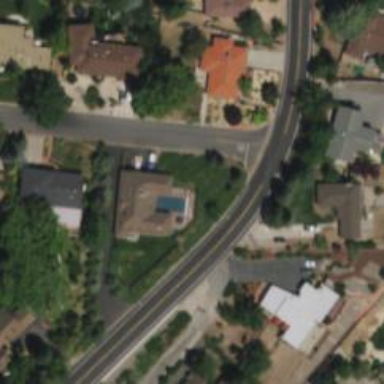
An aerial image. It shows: Residential road with asphalt surface and separate sidewalk.